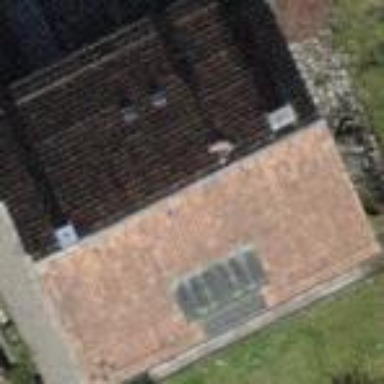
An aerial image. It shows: Building with tile roof.